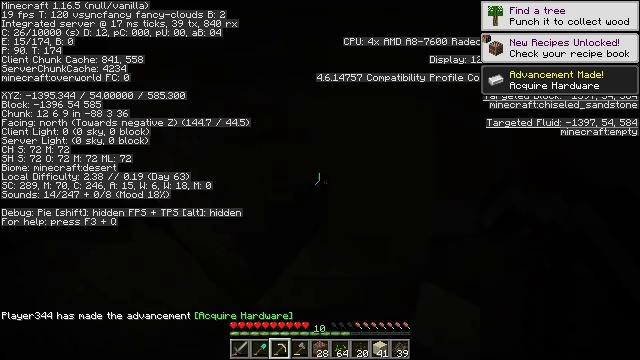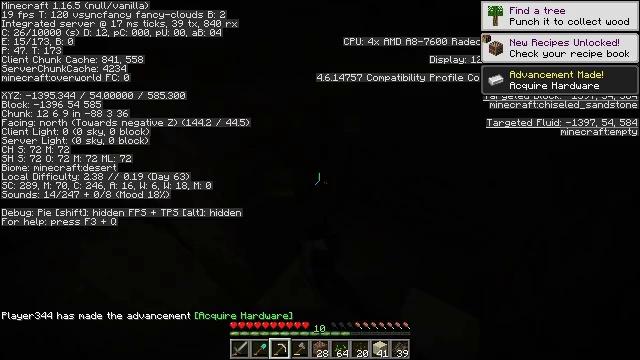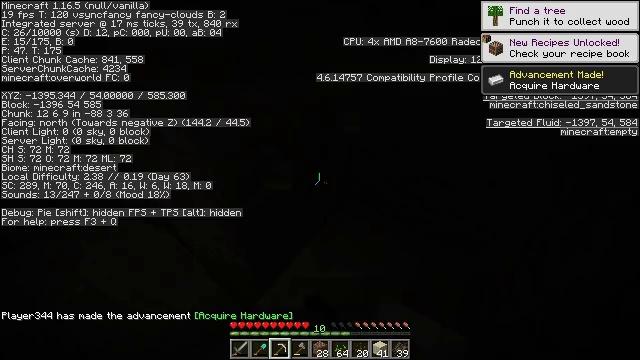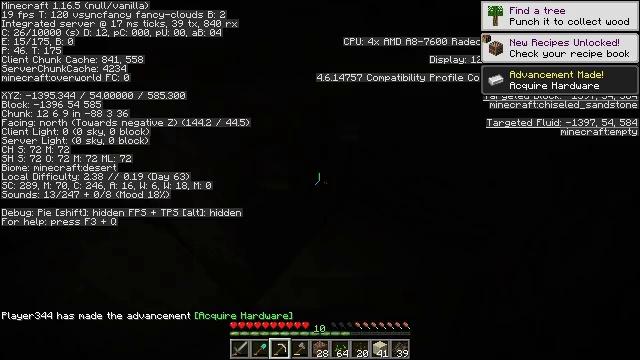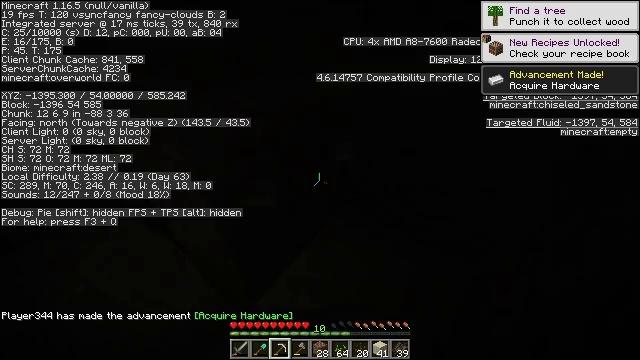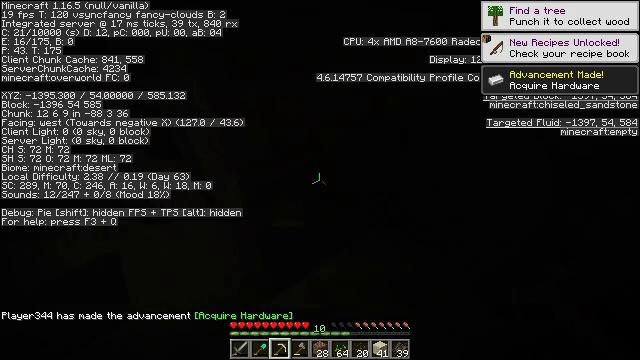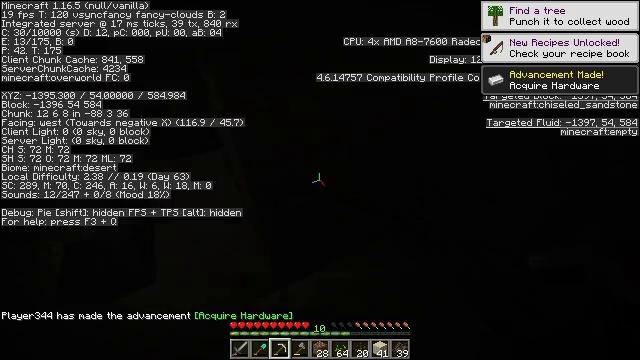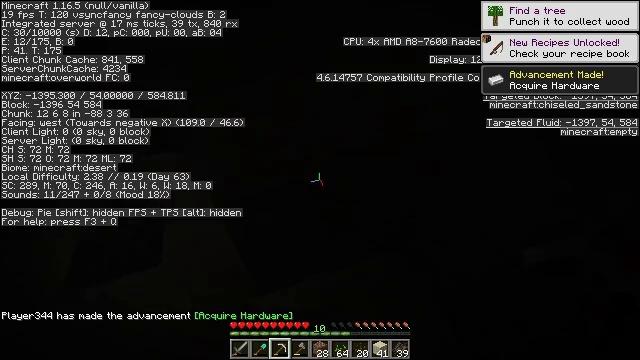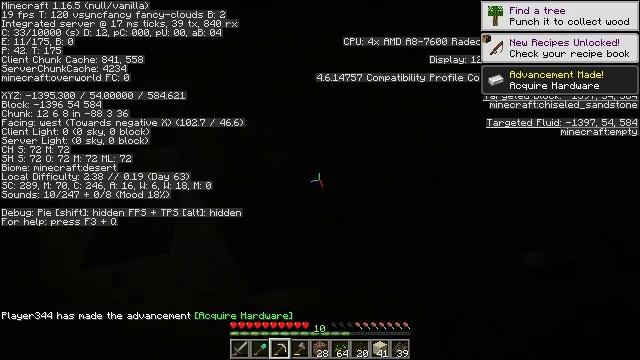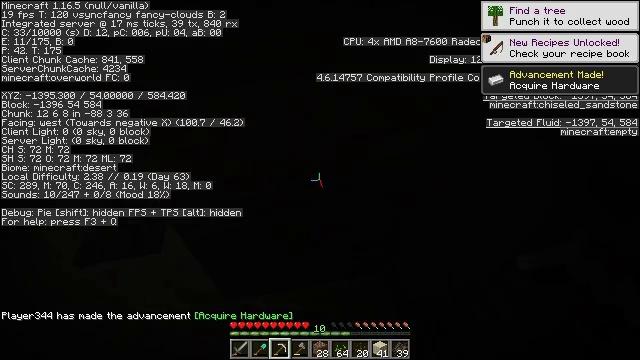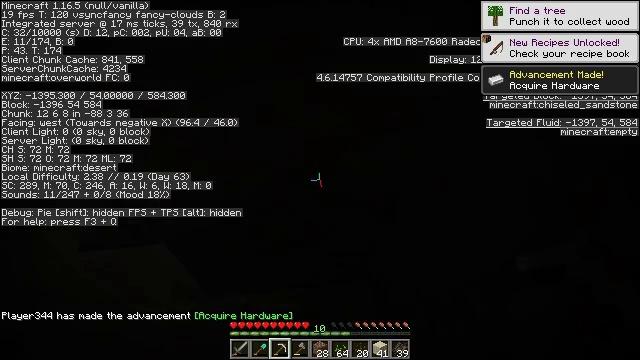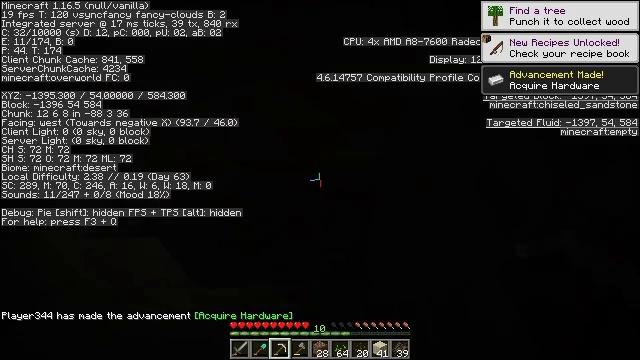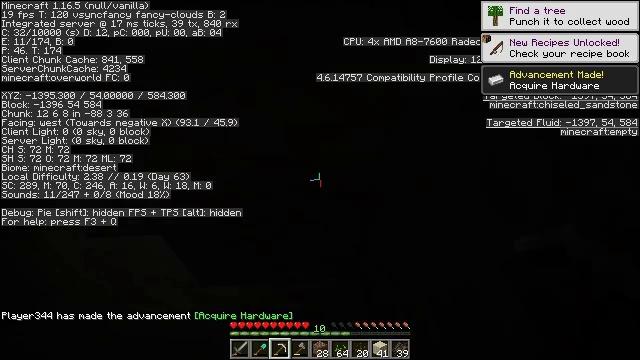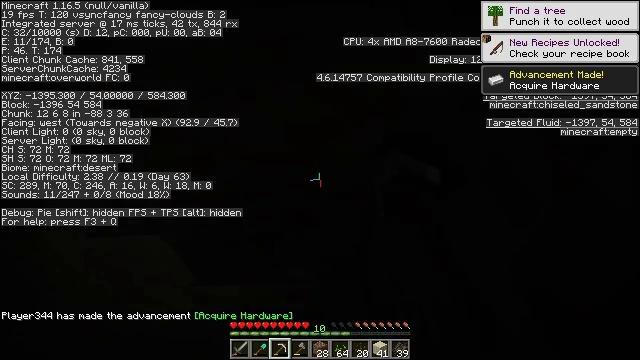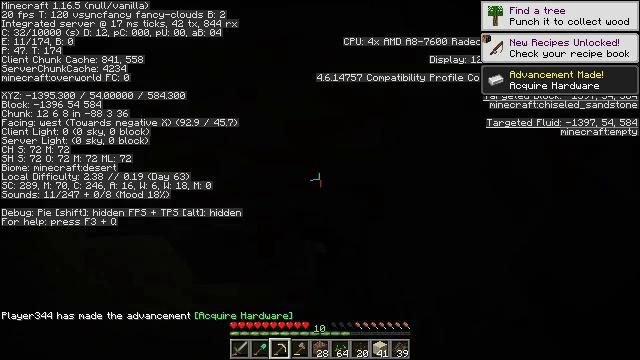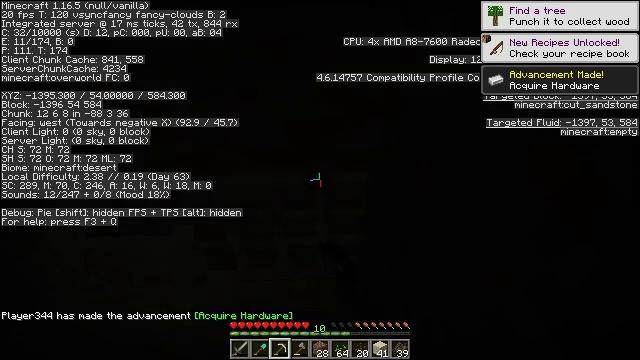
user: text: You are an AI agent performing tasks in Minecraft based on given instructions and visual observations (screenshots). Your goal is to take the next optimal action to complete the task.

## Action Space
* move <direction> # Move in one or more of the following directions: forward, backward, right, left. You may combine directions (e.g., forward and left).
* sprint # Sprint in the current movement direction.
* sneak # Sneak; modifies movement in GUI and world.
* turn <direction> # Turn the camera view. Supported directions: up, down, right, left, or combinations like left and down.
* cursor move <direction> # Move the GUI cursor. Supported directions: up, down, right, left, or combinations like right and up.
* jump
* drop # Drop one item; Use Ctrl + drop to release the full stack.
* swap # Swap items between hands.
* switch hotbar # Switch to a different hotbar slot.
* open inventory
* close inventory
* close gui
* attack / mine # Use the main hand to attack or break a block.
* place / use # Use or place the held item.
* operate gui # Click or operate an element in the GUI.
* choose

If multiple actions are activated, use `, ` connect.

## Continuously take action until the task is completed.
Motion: motion action
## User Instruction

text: Chisel away at the sandstone to get the chiseled version.
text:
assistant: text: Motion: no_op
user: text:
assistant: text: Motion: no_op
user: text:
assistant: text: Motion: no_op
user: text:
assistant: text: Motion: move right, turn up
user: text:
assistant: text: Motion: move right, turn left
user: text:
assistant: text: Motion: move right, turn left and down
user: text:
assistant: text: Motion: move right, turn left
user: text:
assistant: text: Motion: move right, turn left
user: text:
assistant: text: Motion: move right, turn left
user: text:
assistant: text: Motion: move right, turn left
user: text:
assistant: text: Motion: turn left
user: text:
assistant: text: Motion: attack / mine
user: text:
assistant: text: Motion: attack / mine
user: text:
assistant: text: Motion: attack / mine
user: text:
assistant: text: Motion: attack / mine
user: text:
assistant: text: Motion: attack / mine
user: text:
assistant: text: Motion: attack / mine
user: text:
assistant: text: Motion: attack / mine
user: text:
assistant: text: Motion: move forward, attack / mine
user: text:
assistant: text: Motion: move forward, turn left and up, attack / mine
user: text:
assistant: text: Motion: attack / mine